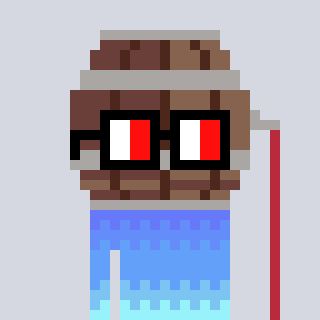
a pixel art character with square glasses with black frames and red eyes, a wine barrel-shaped head and a redpinkish-colored body on a cool background